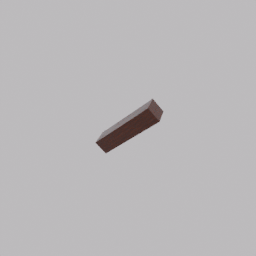
Label: furniture